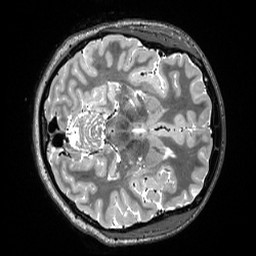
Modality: T2w
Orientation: axial
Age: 34
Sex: female
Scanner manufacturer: siemens
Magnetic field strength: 3 T
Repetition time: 3.2 s
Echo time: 0.563 s